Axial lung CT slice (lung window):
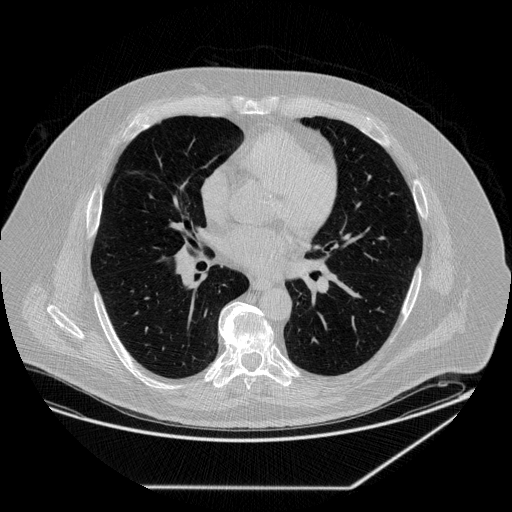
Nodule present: no